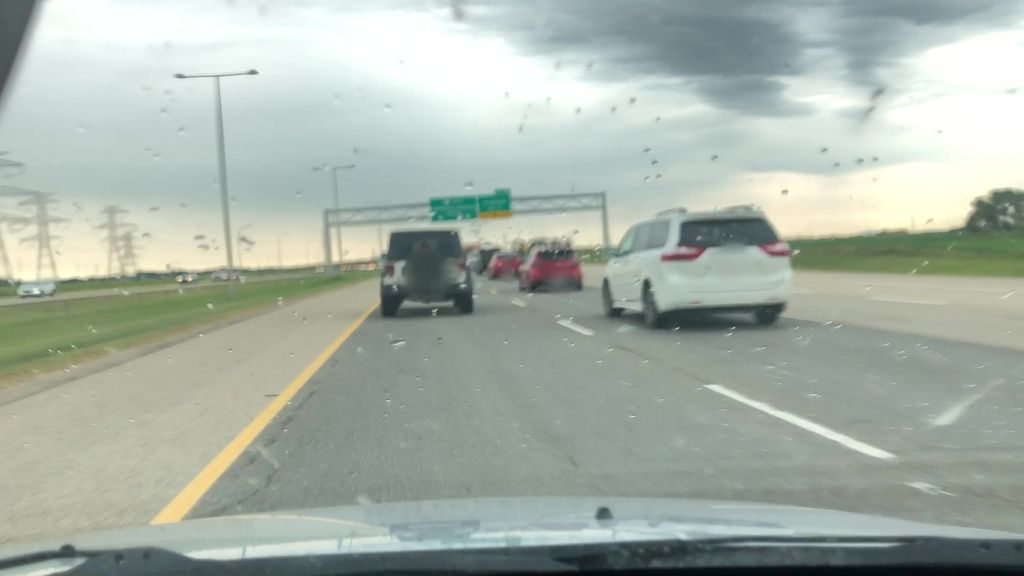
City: edmonton